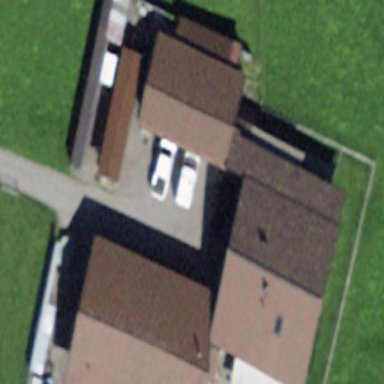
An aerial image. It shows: Garage.